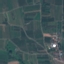
Land use / land cover class: PermanentCrop